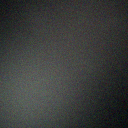
Screen state: off